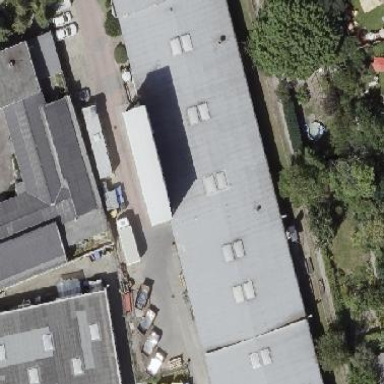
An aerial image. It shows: Industrial building.